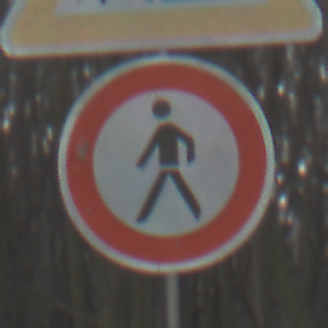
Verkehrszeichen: VerbotFussgaenger
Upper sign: Arbeitsstelle
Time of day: SunriseSunset
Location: Outdoor (Nature)
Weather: Clear
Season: Winter
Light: Natural